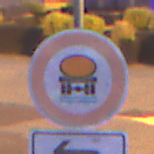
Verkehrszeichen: VerbotFahrzeugeWassergefaehrdenderLadung
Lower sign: RichtungsangabeDurchPfeile2
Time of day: Night
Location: Outdoor (Urban)
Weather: PartlyCloudy
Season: NotSpecified
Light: Artificial